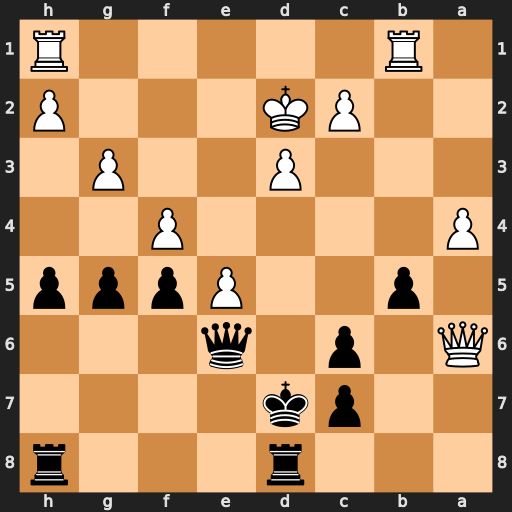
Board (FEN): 3r3r/2pk4/Q1p1q3/1p2Pppp/P4P2/3P2P1/2PK3P/1R5R
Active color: b
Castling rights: -
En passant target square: -
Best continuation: Ra8 axb5 Rxa6